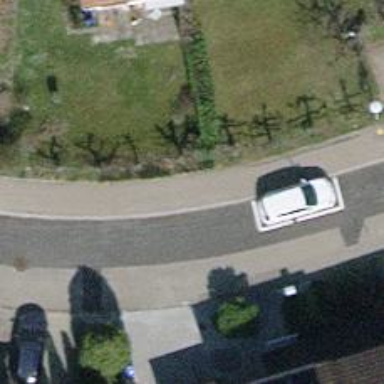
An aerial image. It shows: Hedge acting as barrier.